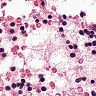
Metastatic tissue present: no